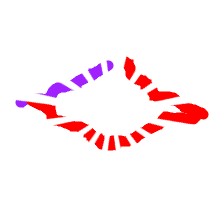
Shape: rhombus